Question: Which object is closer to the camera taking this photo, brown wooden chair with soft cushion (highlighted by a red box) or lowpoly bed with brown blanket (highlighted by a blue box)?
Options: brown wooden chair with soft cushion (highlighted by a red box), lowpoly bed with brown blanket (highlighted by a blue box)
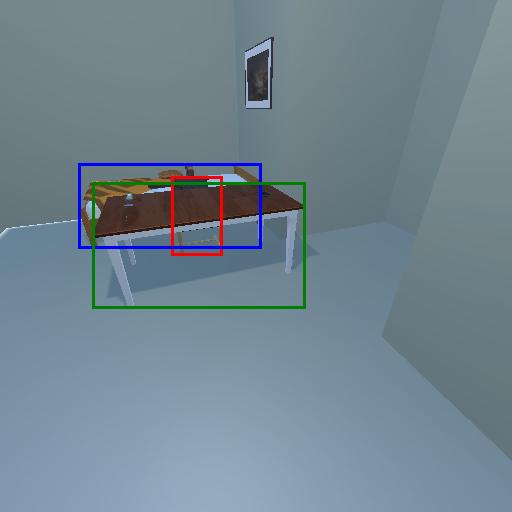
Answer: brown wooden chair with soft cushion (highlighted by a red box)